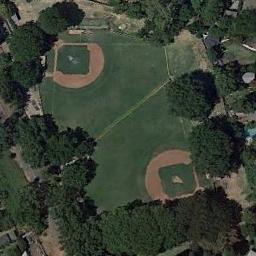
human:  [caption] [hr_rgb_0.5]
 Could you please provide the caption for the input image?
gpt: In the picture there is a baseball field and a parking lot .

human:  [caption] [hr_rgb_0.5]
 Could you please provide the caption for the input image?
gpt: Two adjacent baseball diamonds surrounded by some trees .

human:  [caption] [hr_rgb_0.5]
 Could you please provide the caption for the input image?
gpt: There are two baseball diamonds in the grass between the forests and the houses .

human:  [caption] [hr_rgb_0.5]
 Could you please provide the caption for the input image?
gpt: Two baseball diamonds are surrounded by many trees .

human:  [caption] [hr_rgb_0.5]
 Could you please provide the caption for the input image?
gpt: Two baseball diamonds are surrounded by trees .